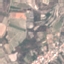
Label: PermanentCrop